Field crop: maize
Growth stage: 2
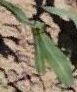
Species: maize